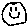
Label: smiley face